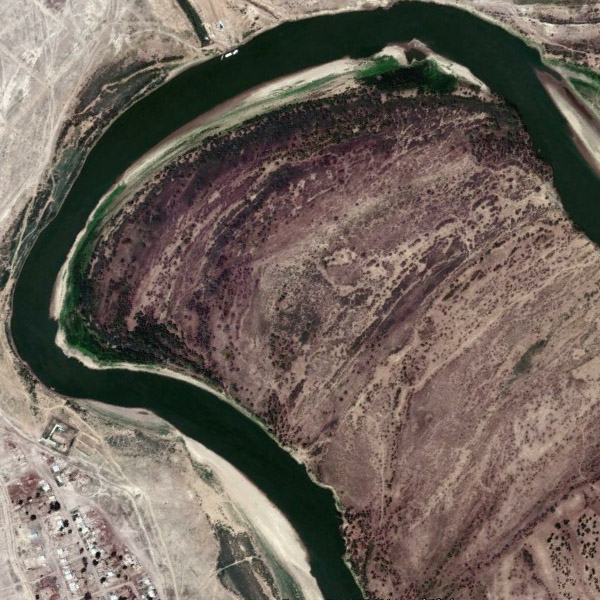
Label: River